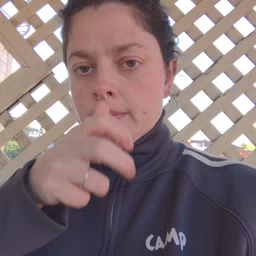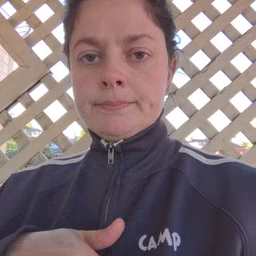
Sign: bee